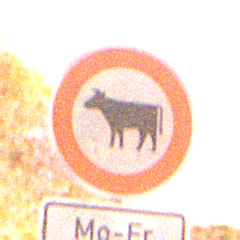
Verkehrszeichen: VerbotViehtrieb
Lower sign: ZeitangabenMitBeschraenkungAufWochentage2
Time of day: Night
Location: Outdoor (Nature)
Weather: Clear
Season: NotSpecified
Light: Natural